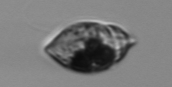
Label: Amphidinium